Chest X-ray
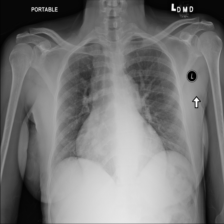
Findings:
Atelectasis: negative
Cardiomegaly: positive
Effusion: negative
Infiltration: positive
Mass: negative
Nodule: negative
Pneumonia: negative
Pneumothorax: negative
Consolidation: negative
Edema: negative
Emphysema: negative
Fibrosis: negative
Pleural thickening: negative
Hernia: negative